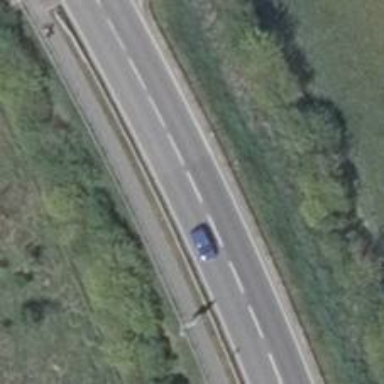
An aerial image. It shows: Secondary road with asphalt surface and embankment.